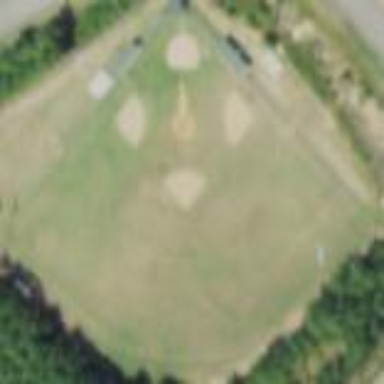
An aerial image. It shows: Softball pitch for leisure and sport activities.